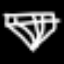
Label: diamond